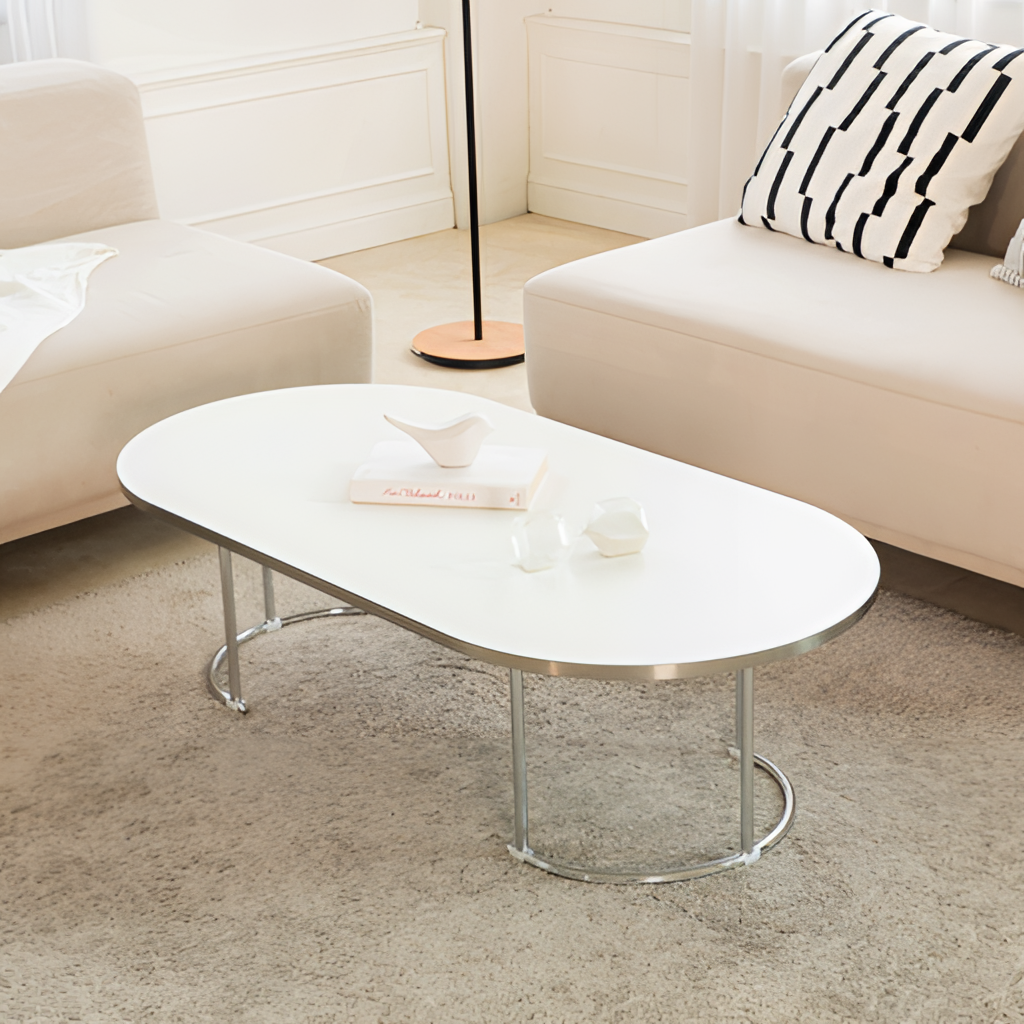
living room, metal coffee table, beige carpet flooring, with plush pattern, beige paint wallpaper, with solid pattern, contemporary